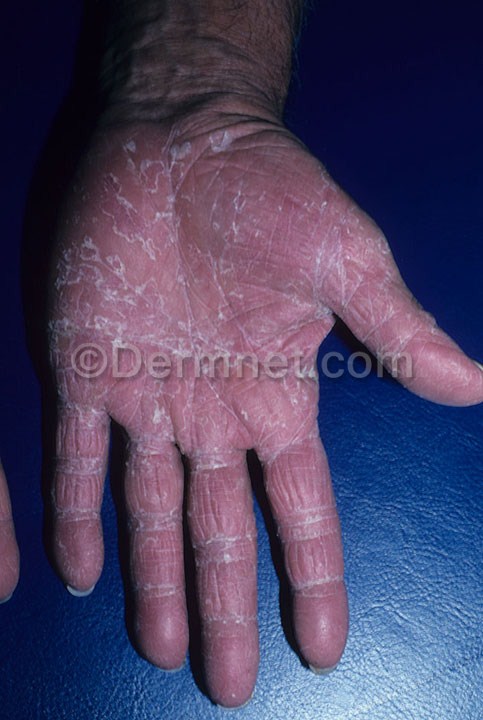
Disease: Tinea Ringworm Candidiasis and other Fungal Infections